Interaction volume radius: 10 \u00c5
Interaction volume height: 40 \u00c5
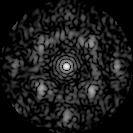
Disorder parameter: 0.5417